Interaction volume radius: 10 \u00c5
Interaction volume height: 35 \u00c5
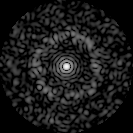
Disorder parameter: 0.8252